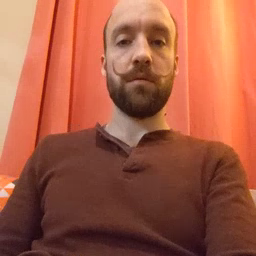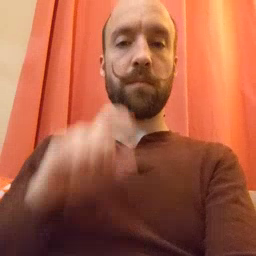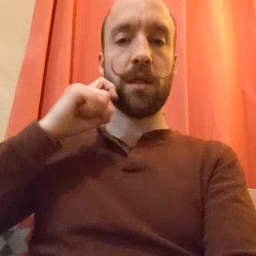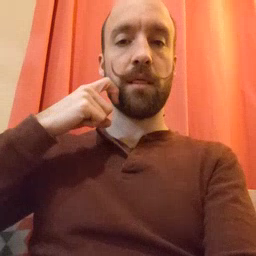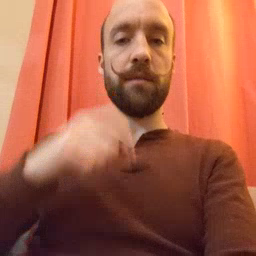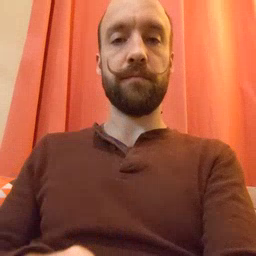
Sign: apple